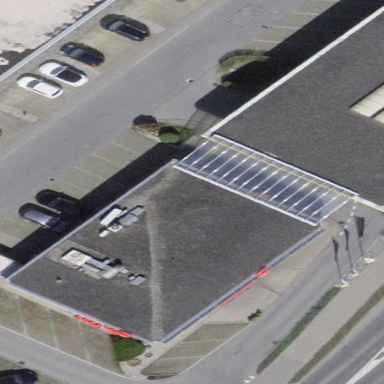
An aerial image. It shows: Retail building.